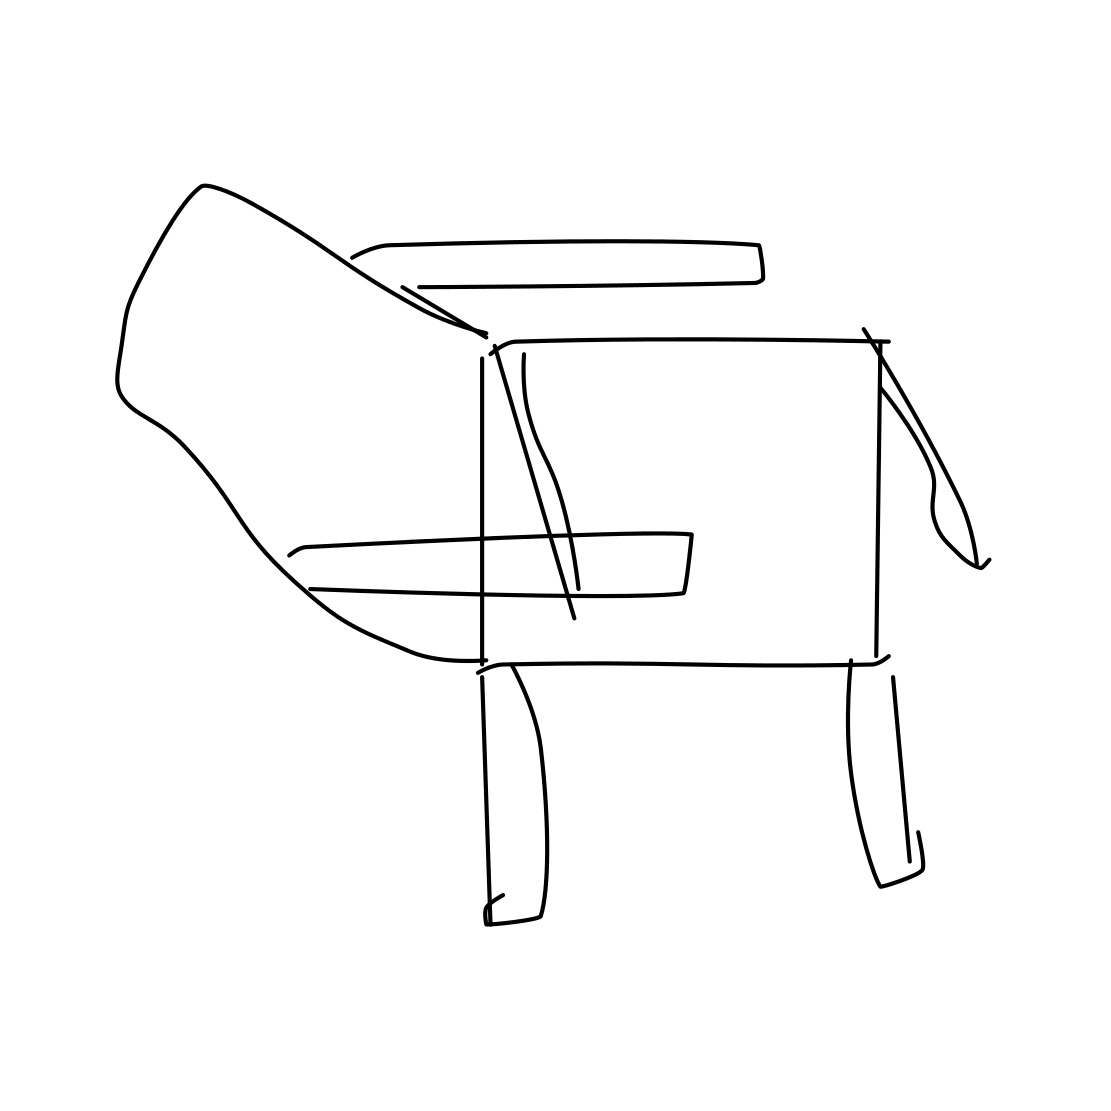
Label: armchair